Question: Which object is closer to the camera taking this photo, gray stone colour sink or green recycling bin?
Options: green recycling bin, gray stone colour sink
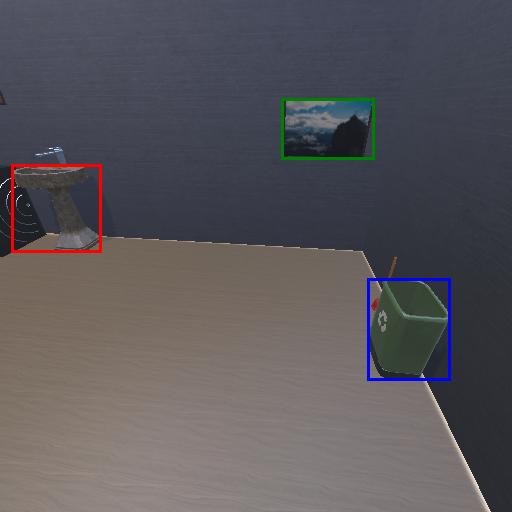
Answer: green recycling bin